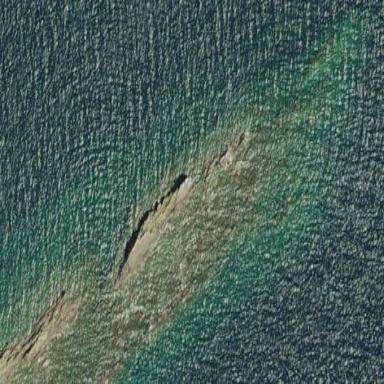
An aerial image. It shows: Natural rock reef.